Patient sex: M
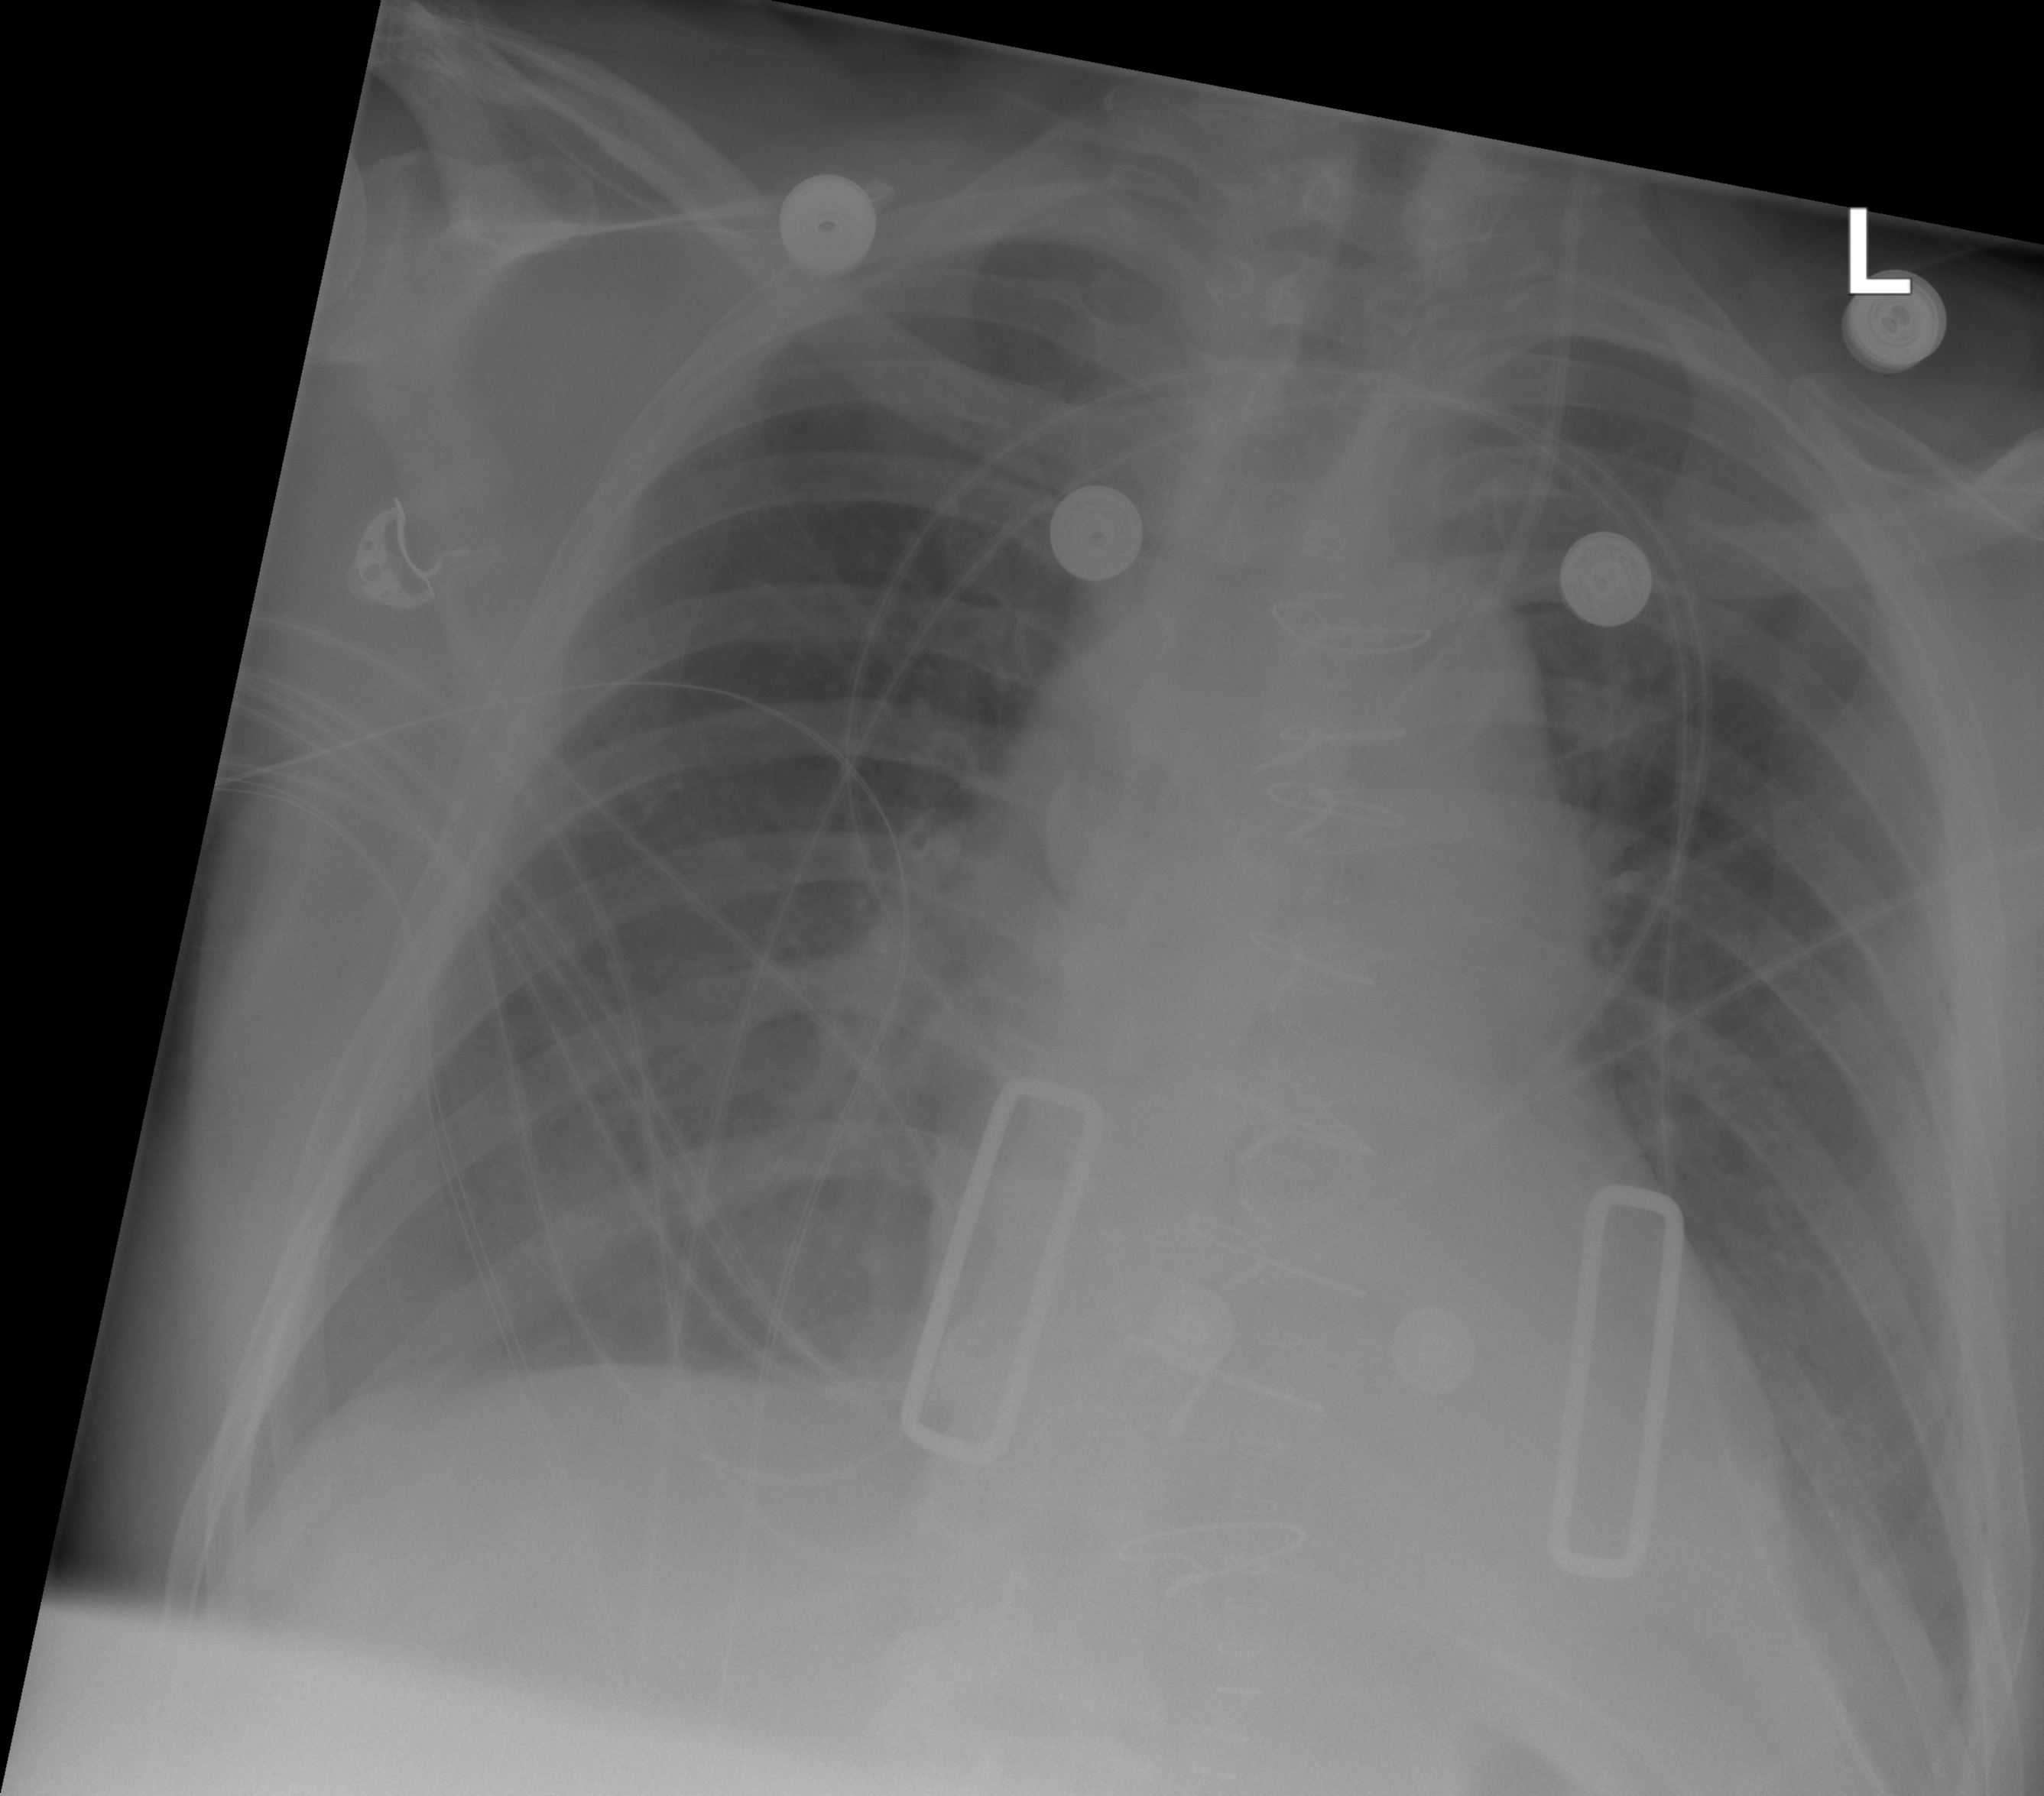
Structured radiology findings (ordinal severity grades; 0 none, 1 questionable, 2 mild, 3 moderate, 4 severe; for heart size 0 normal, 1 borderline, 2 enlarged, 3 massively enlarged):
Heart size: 2
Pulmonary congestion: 0
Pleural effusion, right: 0
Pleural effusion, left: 2
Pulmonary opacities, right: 0
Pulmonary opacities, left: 0
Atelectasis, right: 0
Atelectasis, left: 0